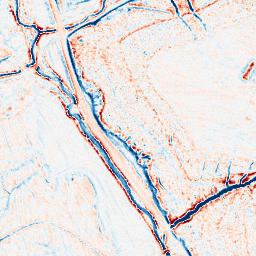
Category: edge_preserving
Decomposition family: anisotropic_diffusion
Decomposition parameters: iterations: 10
kappa: 30
gamma: 0.2
Upsampling method: sinc_hamming
Upsampling parameters: scale: 4
kernel_size: 8
Upsampling scale: 4